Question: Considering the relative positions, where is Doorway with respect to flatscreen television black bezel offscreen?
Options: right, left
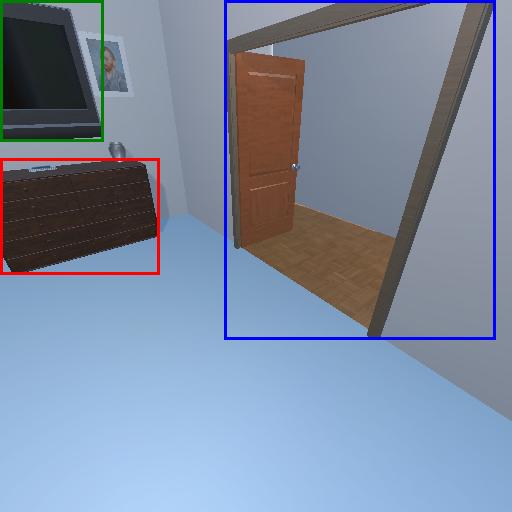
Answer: right